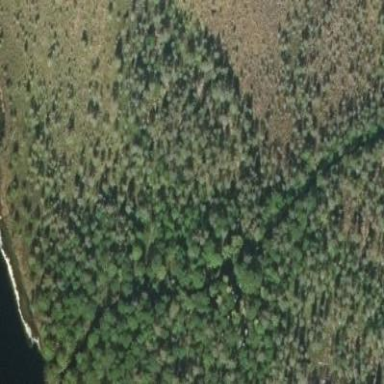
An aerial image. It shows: Woodland with needle-leaved trees.